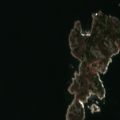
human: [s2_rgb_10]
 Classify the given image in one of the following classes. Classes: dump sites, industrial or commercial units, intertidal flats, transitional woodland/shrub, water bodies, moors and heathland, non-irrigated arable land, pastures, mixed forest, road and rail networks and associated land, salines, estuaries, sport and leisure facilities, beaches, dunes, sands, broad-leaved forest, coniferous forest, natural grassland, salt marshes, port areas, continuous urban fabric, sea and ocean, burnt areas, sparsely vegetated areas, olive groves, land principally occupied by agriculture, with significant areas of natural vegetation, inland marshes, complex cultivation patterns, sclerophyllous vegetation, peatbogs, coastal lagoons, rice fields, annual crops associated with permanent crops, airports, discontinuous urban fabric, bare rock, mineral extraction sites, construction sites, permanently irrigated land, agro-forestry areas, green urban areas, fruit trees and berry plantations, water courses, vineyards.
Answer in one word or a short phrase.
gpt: bare rock, sea and ocean